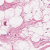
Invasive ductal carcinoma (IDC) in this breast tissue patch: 0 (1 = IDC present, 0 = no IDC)